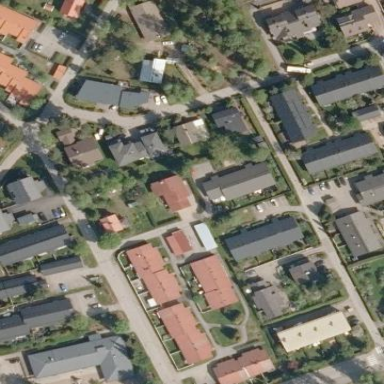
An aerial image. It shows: Residential area.